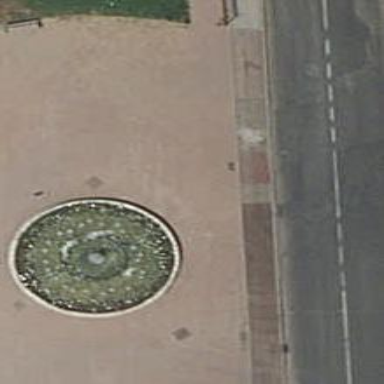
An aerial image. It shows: Beautiful fountain.